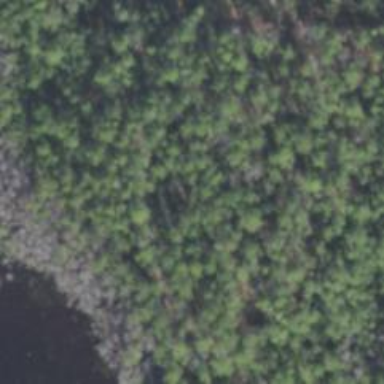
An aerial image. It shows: Forest dominated by needle-leaved trees.